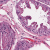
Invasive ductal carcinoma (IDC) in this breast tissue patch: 0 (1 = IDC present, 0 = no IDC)